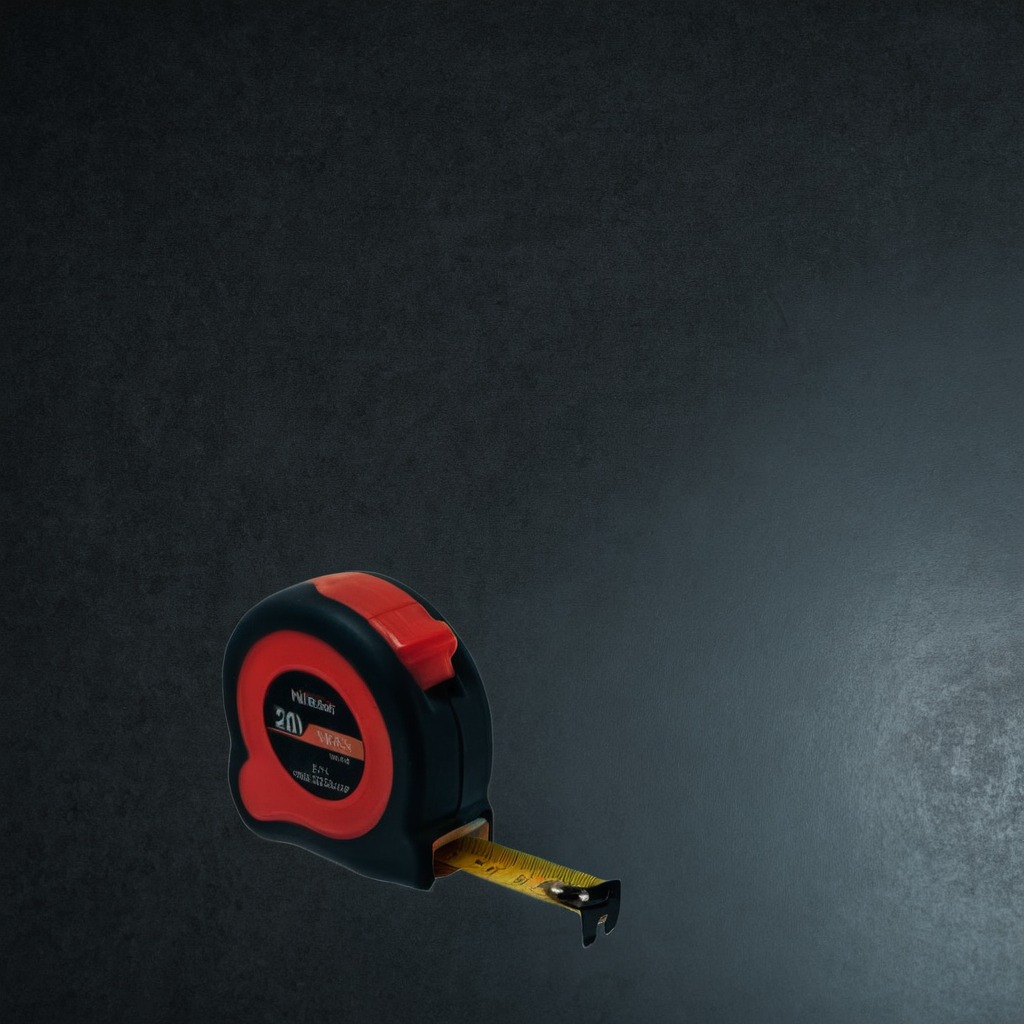
A measuring tape is lying on the clean granite table inside a workshop at night dim ambient light soft shadows worn but